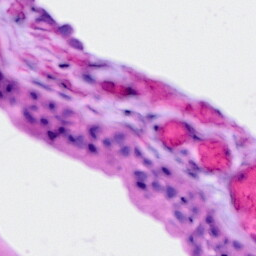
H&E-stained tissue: Ovarian